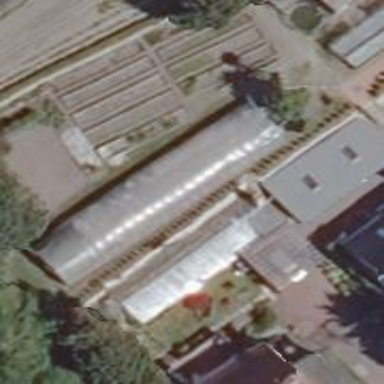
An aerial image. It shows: Greenhouse.